Question: I have an SQL Express file with a single table People. People has six or seven columns, but no rows. The database is a resource in my Visual Studio 2010 Express project. I am trying to connect with this code:
'''
SqlConnection conn = new SqlConnection("Data Source=.\SQLEXPRESS; AttachDbFilename=C:\someLocation\someDatabase.mdf; Integrated Security=True; User Instance=True ");
conn.Open();
SqlCommand cmd = new SqlCommand(@"select * from People;", conn);
'''
However, I am getting the following error:
'Invalid object name 'People'.'
Based on some casual googling I tried to precede the table name with dbo (dbo.People) but that did not resolve the issue. What might I be doing wrong?
Here is a screenshot of Visual Studio showing the database, it's structure and content, and its presence in the Solution Explorer:

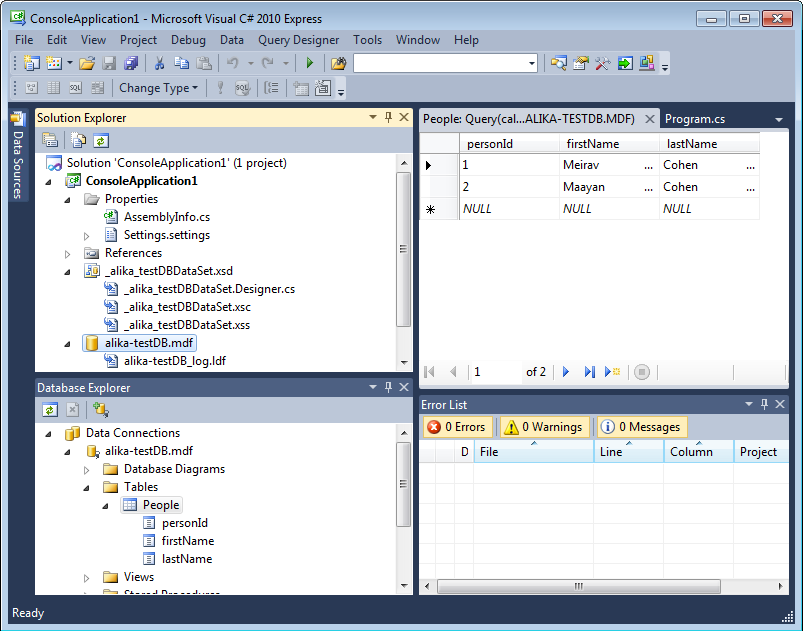
Answer: Please try this query instead and tell us if you see a table with the name People:
'''
select TABLE_SCHEMA+'.'+TABLE_NAME from information_schema.tables where TABLE_TYPE ='BASE TABLE'
'''
C# Code example:
'''
SqlCommand command = SqlConnection .CreateCommand();
command.CommandText = "select TABLE_SCHEMA+'.'+TABLE_NAME as Name from
INFORMATION_SCHEMA.Tables where TABLE_TYPE =
'BASE TABLE'";
connection.Open();
'''